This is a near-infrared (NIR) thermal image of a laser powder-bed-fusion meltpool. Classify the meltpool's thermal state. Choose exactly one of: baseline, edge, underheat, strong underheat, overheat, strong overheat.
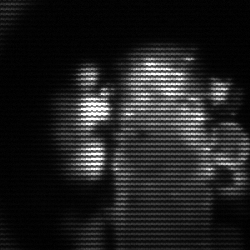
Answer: strong underheat